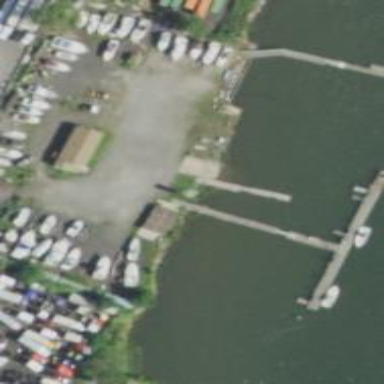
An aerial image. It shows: Slipway on leisure land.